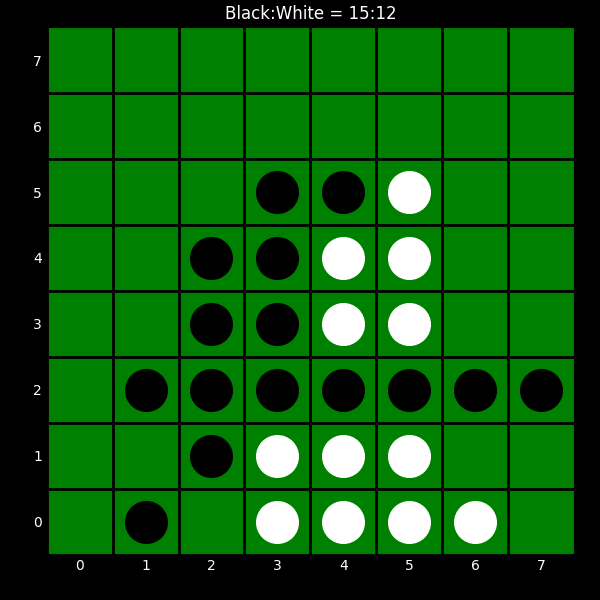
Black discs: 15
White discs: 12